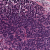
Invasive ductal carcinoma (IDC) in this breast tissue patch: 1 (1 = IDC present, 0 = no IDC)